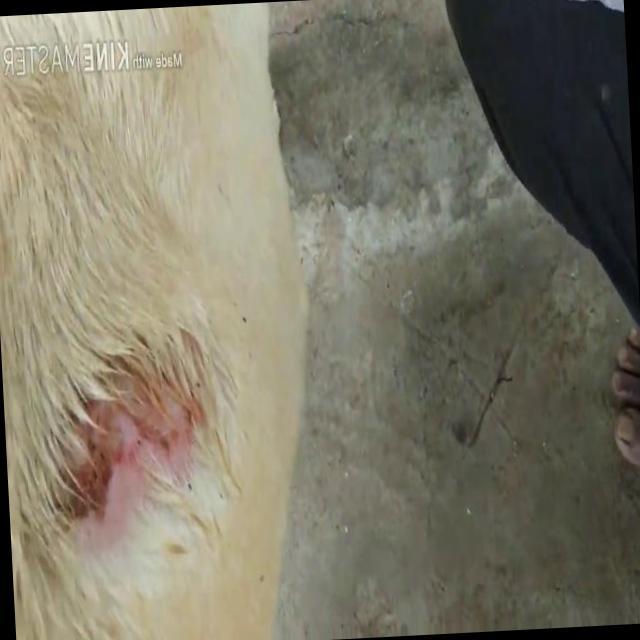
Canine dermatitis — inflammation of the skin presenting with erythema, pruritus, papules, and excoriation. May be allergic, contact, or atopic in origin.